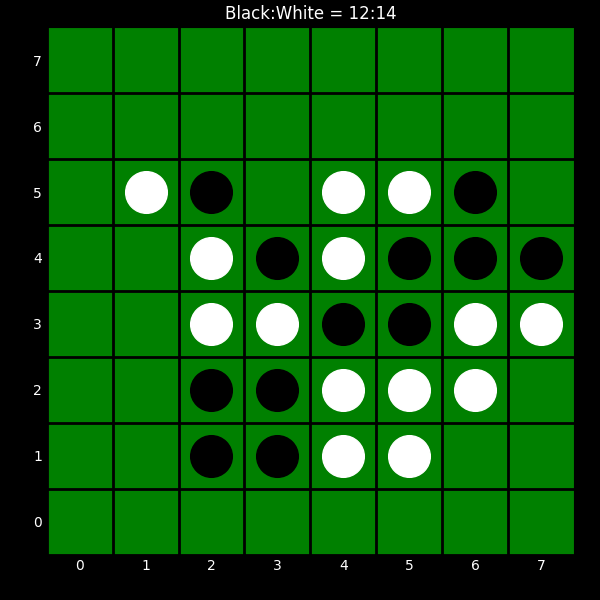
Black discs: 12
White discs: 14